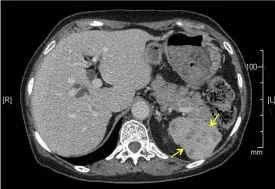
(b) Low-density areas in the spleen were also observed (arrows), suggesting metastasis from a malignant tumor of the left ovary.
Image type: radiology (ct)